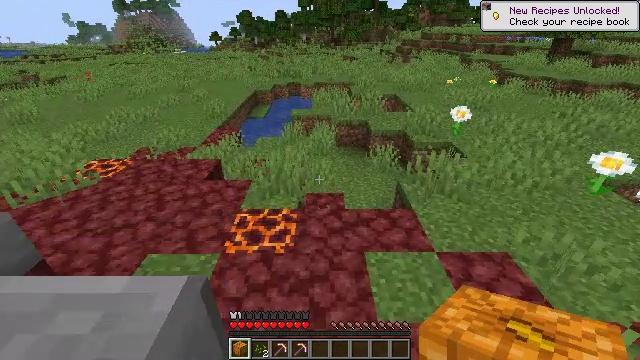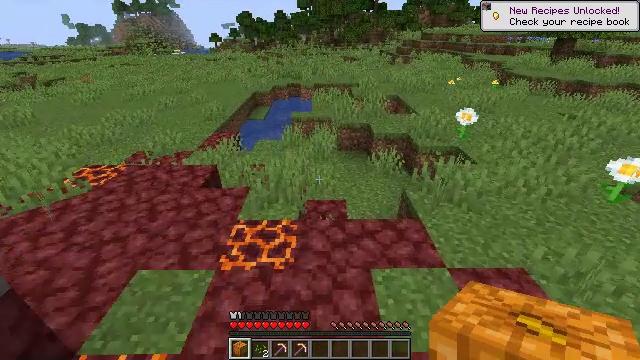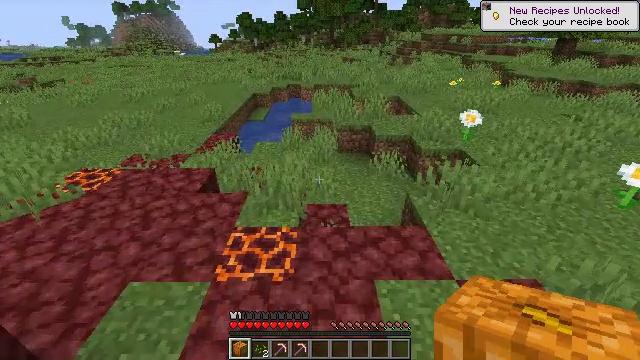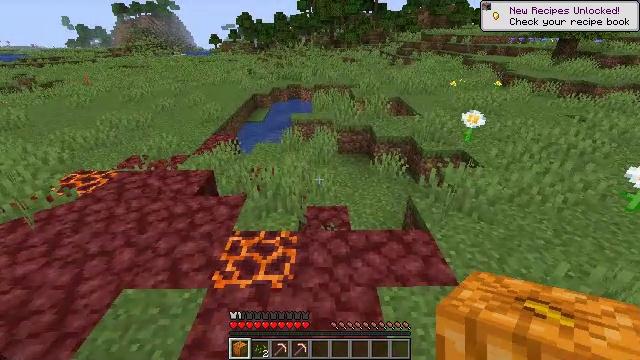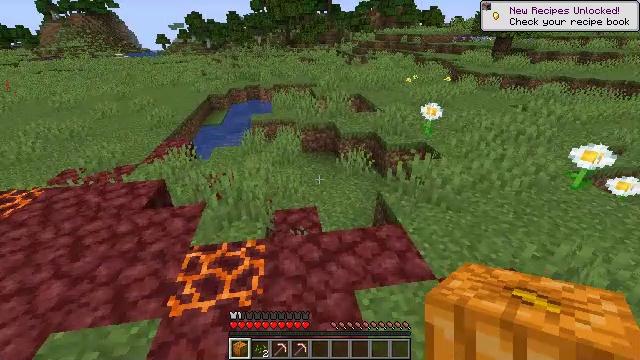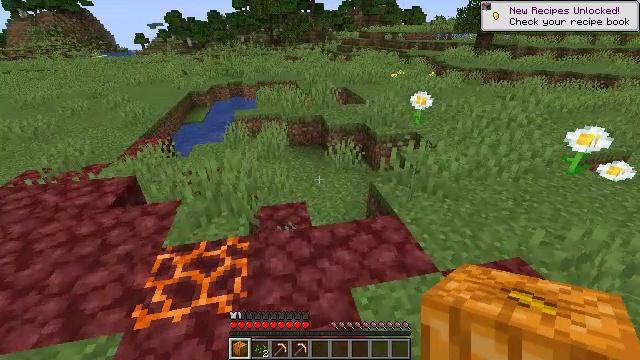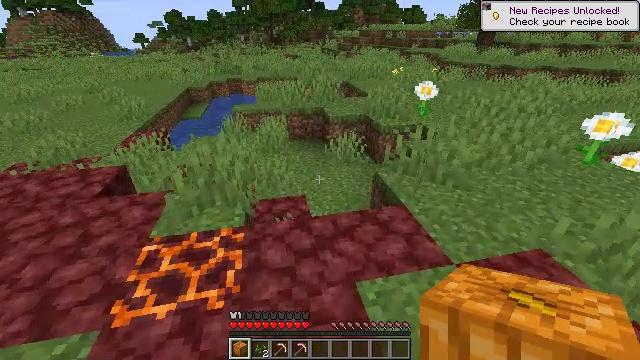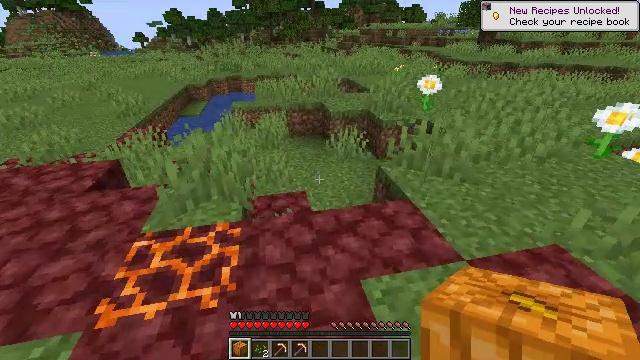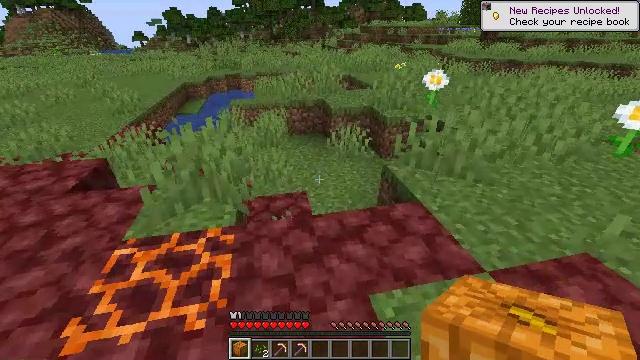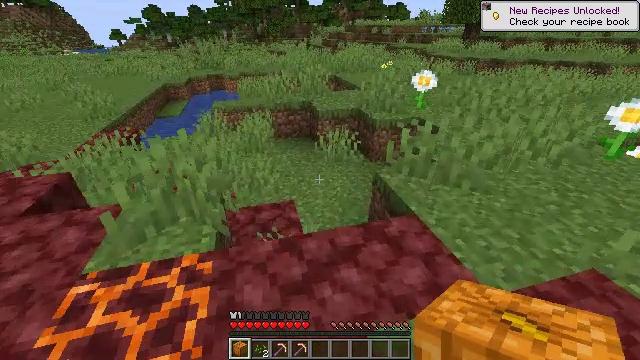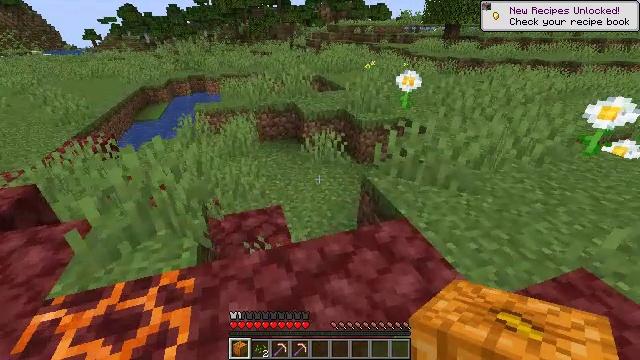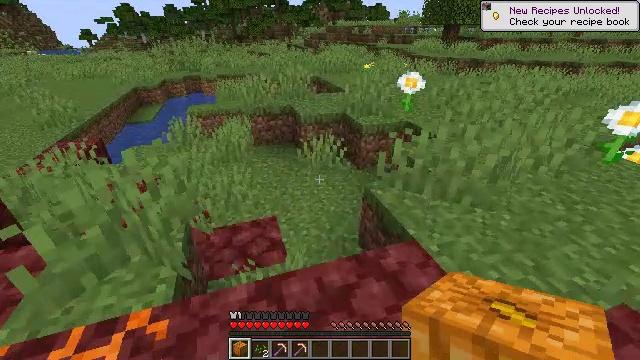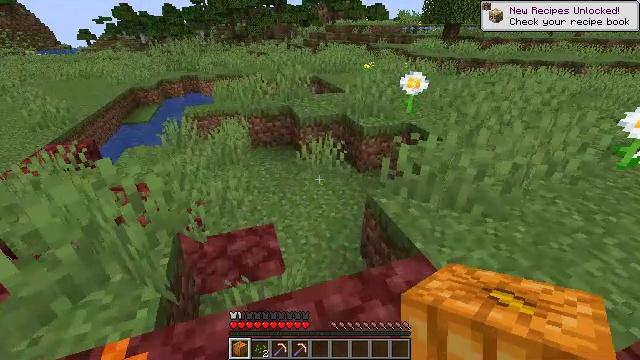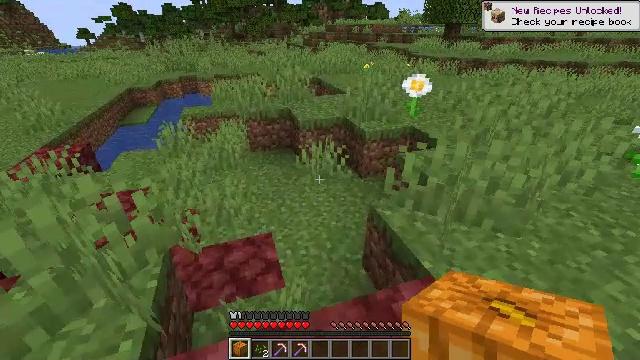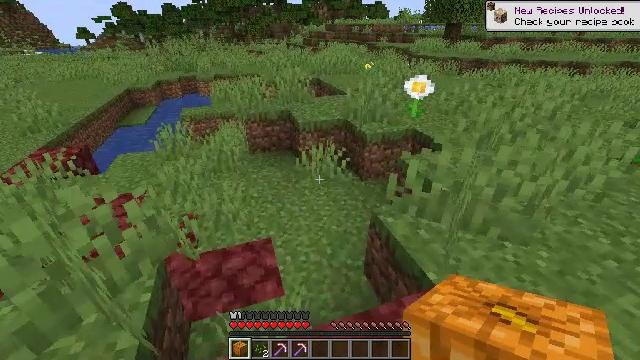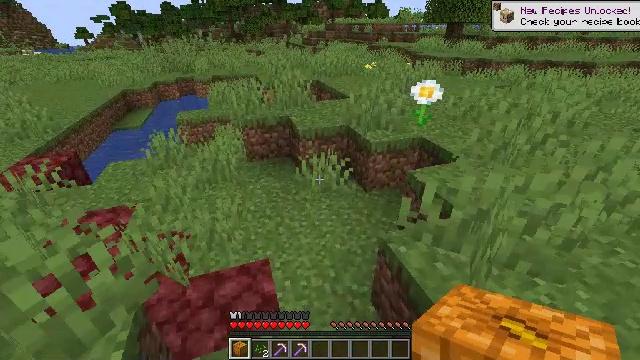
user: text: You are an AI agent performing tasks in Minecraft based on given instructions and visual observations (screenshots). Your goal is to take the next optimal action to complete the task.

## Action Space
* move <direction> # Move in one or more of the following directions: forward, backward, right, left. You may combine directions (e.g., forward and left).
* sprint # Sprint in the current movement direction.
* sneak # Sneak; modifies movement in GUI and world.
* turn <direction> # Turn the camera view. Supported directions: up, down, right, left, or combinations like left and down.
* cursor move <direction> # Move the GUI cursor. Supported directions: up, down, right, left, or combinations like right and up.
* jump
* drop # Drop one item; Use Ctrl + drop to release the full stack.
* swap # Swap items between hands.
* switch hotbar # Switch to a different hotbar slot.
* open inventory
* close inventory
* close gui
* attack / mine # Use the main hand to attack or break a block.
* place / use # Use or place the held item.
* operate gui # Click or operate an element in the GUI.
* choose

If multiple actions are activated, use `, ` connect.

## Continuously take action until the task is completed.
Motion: motion action
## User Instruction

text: Collect the grass block using a shovel.
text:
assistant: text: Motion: move forward
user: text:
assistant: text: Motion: move forward
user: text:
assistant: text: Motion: move forward
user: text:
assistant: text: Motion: move forward, turn right
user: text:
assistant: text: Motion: move forward, turn right
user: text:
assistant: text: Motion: move forward
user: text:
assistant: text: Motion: move forward
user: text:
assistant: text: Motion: move forward
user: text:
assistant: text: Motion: move forward, turn right
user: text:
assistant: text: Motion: move forward, turn right
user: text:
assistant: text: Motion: move forward
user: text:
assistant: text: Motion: move forward
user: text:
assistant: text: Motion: move forward
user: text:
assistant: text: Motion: move forward
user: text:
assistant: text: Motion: move forward
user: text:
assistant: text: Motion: move forward
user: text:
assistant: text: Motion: move forward
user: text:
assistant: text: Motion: move forward
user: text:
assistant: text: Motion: move forward
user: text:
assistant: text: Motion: move forward
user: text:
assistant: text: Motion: move forward
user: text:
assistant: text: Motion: move forward
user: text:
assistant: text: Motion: move forward
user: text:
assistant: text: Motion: move forward
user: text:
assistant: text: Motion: no_op
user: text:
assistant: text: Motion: no_op
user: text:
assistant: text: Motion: turn left and down
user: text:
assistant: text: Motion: move forward, turn left and down
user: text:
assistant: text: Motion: move forward, turn left
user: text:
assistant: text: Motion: move forward, turn left